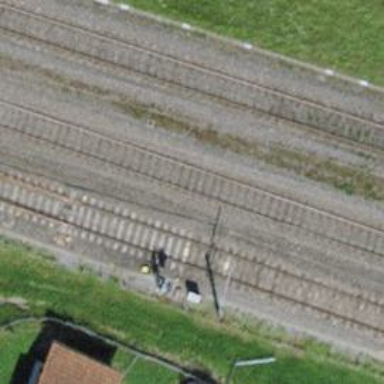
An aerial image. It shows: Rail siding with electrified contact lines for trains.